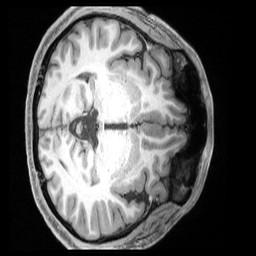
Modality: T1w
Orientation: axial
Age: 37
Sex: male
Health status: ill
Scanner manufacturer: siemens
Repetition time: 2.4 s
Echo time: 0.00231 s